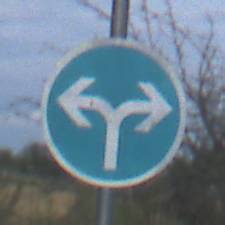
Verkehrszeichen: VorgeschriebeneFahrtrichtungRechtsOderLinks
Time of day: MorningAfternoon
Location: Outdoor (Nature)
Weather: PartlyCloudy
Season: NotSpecified
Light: Natural